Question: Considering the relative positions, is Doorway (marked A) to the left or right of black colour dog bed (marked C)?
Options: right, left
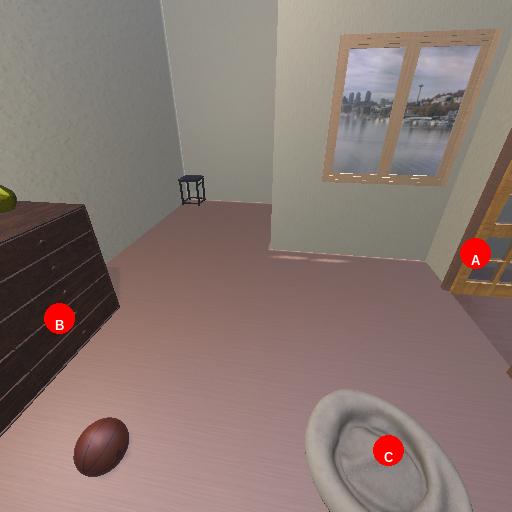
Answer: right